Field crop: maize
Growth stage: 2
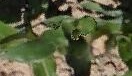
Species: maize